Field crop: maize
Growth stage: 2
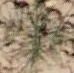
Species: salsola